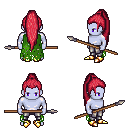
a pixel art fantasy rpg character, male body template, dark elf, purple skin, green tattered cape, metal pants, ruby red extra-long topknot hairstyle, gold boots, spear, four views (front, back, left, right), 2x2 character sprite sheet, small pixel art, hard edges, no anti-aliasing